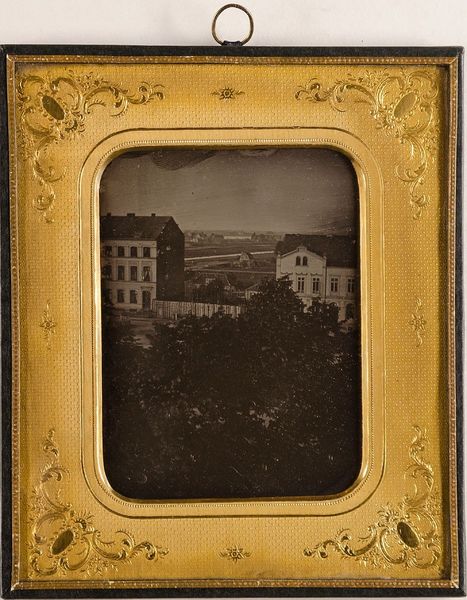
Titel: Der Besenbinderhof in Hamburg mit Blick nach dem Hammerbrook
Künstler: Carl Heinrich Ludwig Muhsfeldt
Standort: Hamburg
Institution: Museum für Kunst und Gewerbe Hamburg
Schlagwörter: baum, stadt, haus, strauch, ort, dorf, foto, fotografie, photographie, stadtansicht, wohnhaus, photo, architekturfotografie, etagenhaus, lichtbild, daguerreotypie, historische, alte stadtansicht, architekturphotographie, bildwerke, architekturdarstellungen, angewandte und bildende kunst, hessische systematik, bäume, sträucher, alte ansicht, gebäude, örtlichkeit, straße, stätte, wohngebäude